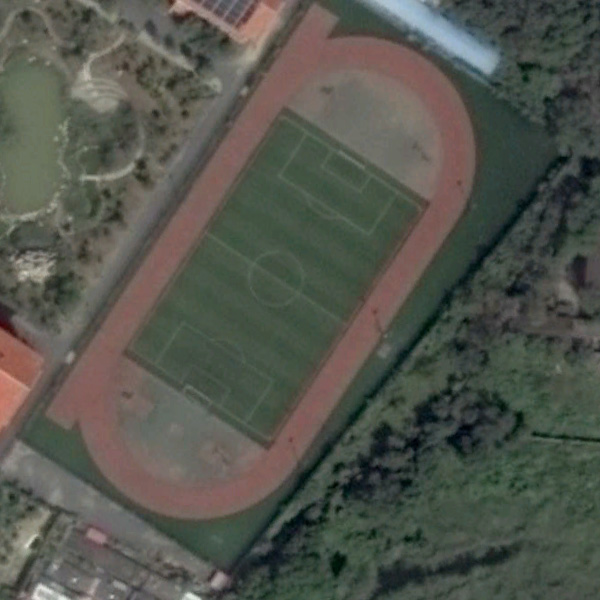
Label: Playground